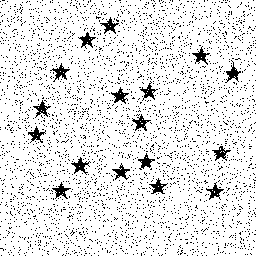
Squares: 0
Triangles: 0
Stars: 17
Total shapes: 17